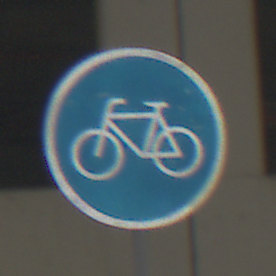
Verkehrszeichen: Radweg
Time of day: Midday
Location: Roofed (Urban)
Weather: Overcast
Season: NotSpecified
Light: Artificial